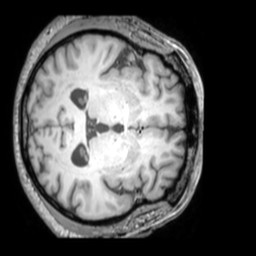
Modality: T1w
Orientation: axial
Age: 55
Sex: male
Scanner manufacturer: philips
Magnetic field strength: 3 T
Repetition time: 0.009907 s
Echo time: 0.004605 s